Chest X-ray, PA view. Patient: 17 years old, sex M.
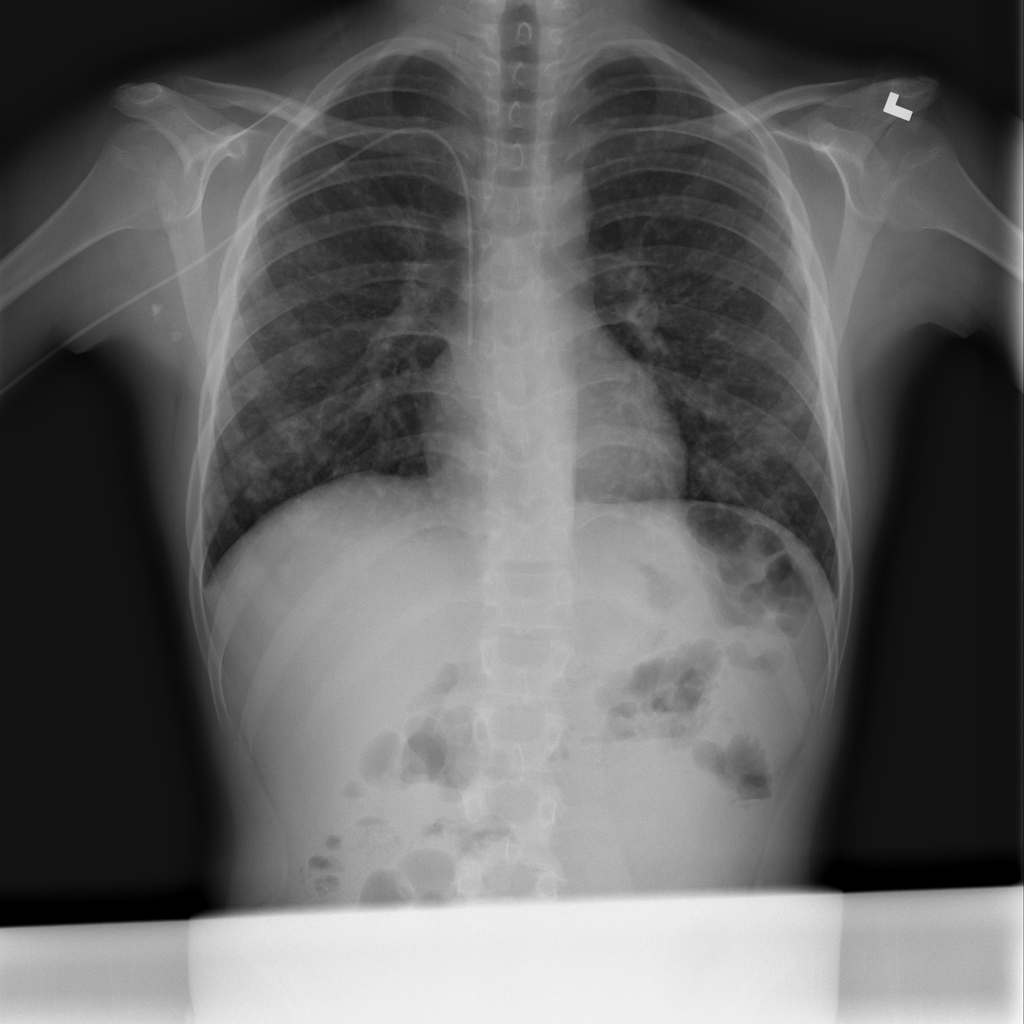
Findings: Nodule